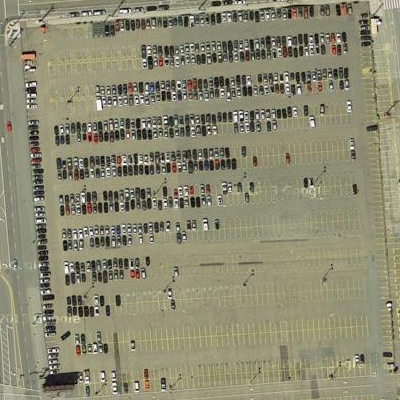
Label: gParking